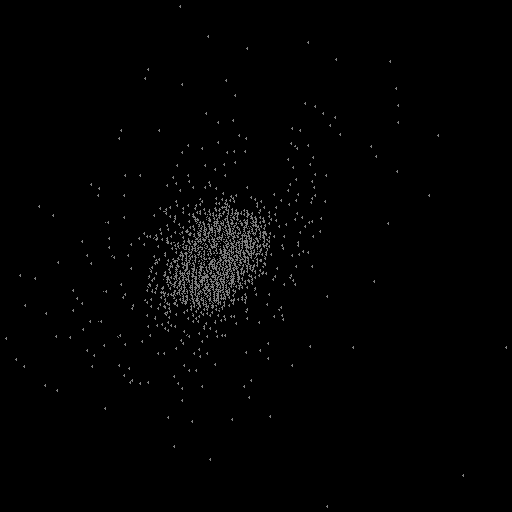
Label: supernova